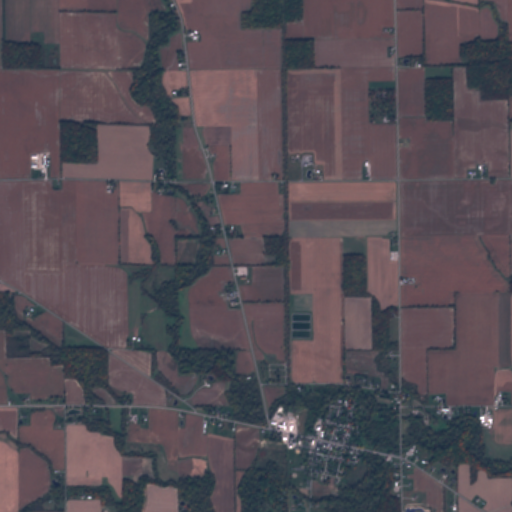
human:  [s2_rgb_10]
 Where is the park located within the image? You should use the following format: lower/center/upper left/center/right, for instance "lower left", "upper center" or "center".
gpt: The park is located in the lower center of the image.
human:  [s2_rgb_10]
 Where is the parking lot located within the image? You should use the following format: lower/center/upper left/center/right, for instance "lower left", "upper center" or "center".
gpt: The parking lot is located in the lower center of the image.
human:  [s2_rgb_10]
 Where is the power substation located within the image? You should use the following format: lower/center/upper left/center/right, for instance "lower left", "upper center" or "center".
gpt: The power substation is located in the lower right of the image.
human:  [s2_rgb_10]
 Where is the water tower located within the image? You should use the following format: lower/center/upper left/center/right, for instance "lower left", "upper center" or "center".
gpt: The water tower is located in the lower right of the image.
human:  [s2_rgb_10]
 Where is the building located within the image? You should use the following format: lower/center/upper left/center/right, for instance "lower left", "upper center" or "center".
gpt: The building is located in the lower right of the image.
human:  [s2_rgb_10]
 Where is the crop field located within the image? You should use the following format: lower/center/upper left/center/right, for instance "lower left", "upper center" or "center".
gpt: There is no crop field in the image.